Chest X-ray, PA view. Patient: 28 years old, sex M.
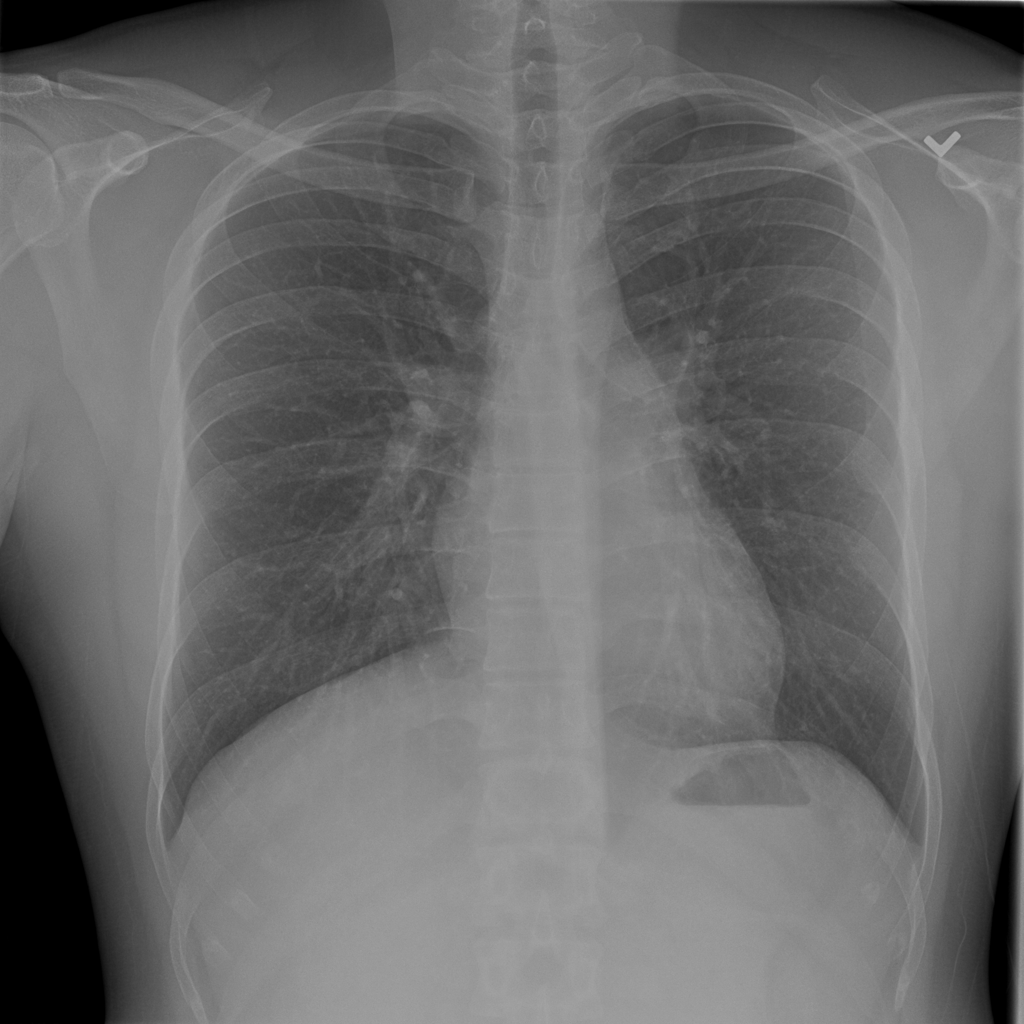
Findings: No Finding